Question: I want to write Java code to produce an array of random integers in the range [1,4]. The array's length is N, which is provided at run time. The problem is that the range [1,4] is not uniformly distributed:

It means that if I create arrays with N=100, the number '1' will appear averagely 40 times in an array, number '2' 10 times, and so on.
For now I am using this code to generate uniform-distributed random numbers in range [1,4]:
'''
public static void main(String[] args)
{
int N;
System.out.println();
System.out.print("Enter an integer number: ");
N = input.nextInt();
int[] a = new int[N];
Random generator = new Random();
for(int i = 0; i < a.length; i++)
{
a[i] = generator.nextInt(4)+1;
}
}
'''
How do I implement it with a the non-uniform distribution as shown in the graph above?
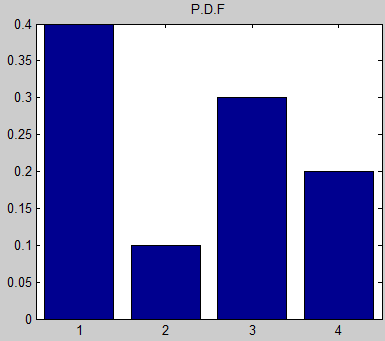
Answer: Here's a way to do it, starting from your code:
'''
public static void main(String[] args){
int N;
System.out.println();
System.out.print("Enter an integer number: ");
N = input.nextInt();
int[] a = new int[N];
Random generator = new Random();
for (int i = 0; i < a.length; i++) {
float n = generator.nextFloat();
if (n <= 0.4) {
a[i] = 1;
} else if (n <= 0.7) {
a[i] = 3;
} else if (n <= 0.9) {
a[i] = 4;
} else {
a[i] = 2;
}
}
}
'''
UPDATE: at @pjs' suggestion, select numbers in order of desdencing probability so you tend to exit the if block earlier